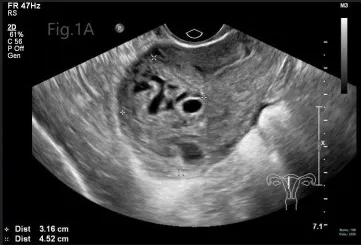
(A) Gray-scale pelvic sonography displayed a mixed echogenic mass in the uterine cavity, partially invading the myometrium, with honeycomb like internal echoes.
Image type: radiology (ultrasound)